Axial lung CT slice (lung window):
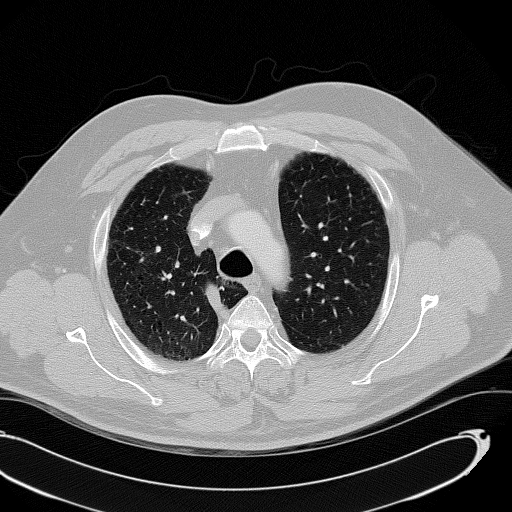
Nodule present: no